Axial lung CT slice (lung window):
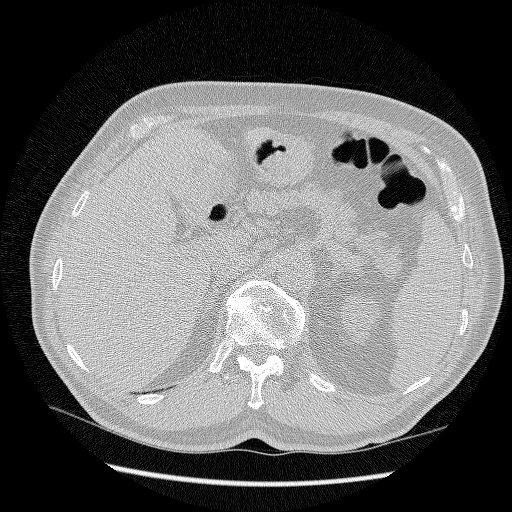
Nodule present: no